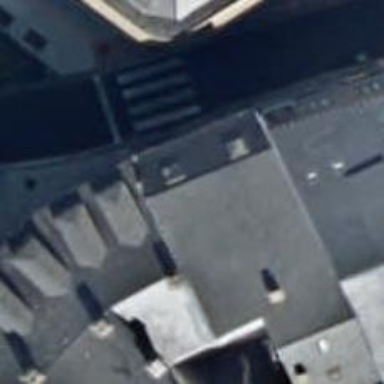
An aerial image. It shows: Restaurant.